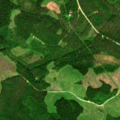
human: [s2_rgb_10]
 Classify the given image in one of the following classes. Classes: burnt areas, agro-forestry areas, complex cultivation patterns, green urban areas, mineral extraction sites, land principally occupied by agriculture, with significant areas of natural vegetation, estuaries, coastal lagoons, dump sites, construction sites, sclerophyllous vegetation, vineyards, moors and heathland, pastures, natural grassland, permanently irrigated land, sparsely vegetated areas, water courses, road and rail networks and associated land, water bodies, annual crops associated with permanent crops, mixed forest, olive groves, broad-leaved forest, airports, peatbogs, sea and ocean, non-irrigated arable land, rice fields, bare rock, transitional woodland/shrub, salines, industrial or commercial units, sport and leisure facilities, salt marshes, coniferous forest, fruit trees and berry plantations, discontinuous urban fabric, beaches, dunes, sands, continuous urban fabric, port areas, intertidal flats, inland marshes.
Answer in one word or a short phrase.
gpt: coniferous forest, mixed forest, transitional woodland/shrub